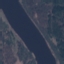
Land use / land cover: River